Question: I'm new in symfony2, I have an instance when I'm trying to installing vendors in windows using the below command.
'''
php app/console bin/vendors install
'''
after this command I got the below errors
In mac and linux this command works but in windows it is not working properly. In windows After this command it deletes some of the folder in vendor .
Does anybody knows about this why it happens in windows?
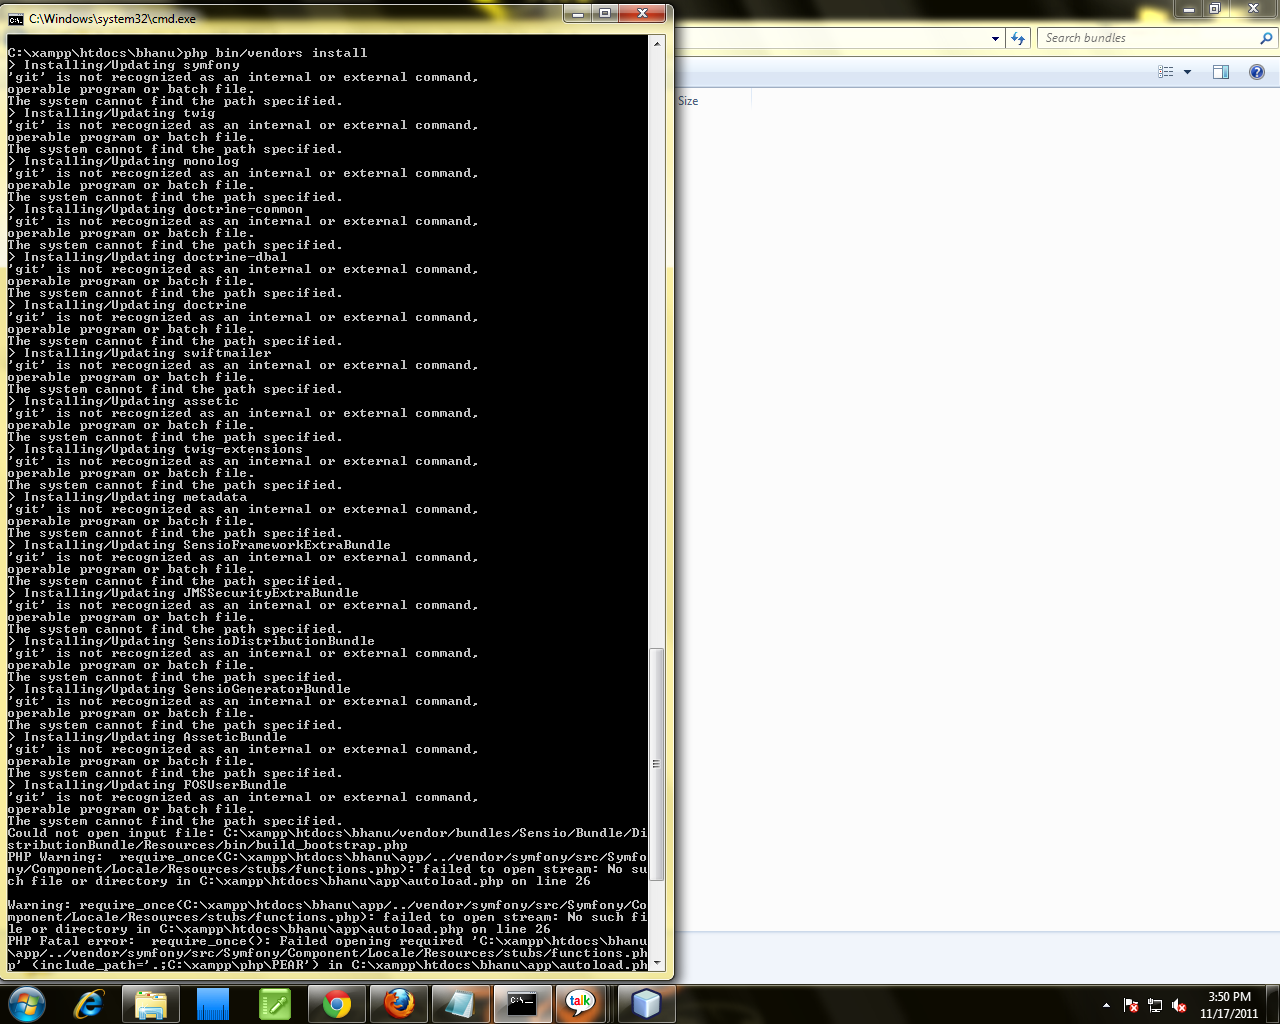
Answer: I helped a poor (actually he uses windows seven like you, so he must be kind of rich) friend of mine the other day with the very same issue. Just install git-bash and you'll be fine. Plus, git-bash will provide you with a waaaaaaay better cli than what you have for the moment.
You can install it <URL>. Make sure you check the git-bash option.